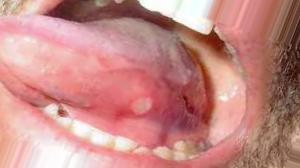
Condition: Mouth Ulcer